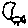
Label: square